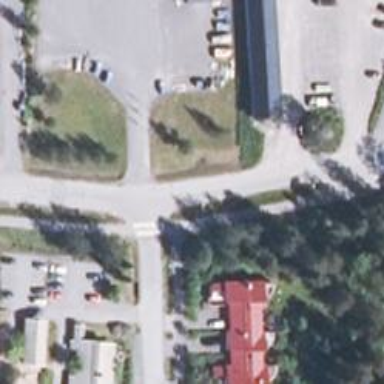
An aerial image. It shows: Uncontrolled crossing on the road.